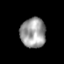
Tissue: prostate
Cell type: T cells
Senescence score: 0.8069
Nuclear area (px): 743
Mean DAPI intensity: 155.052